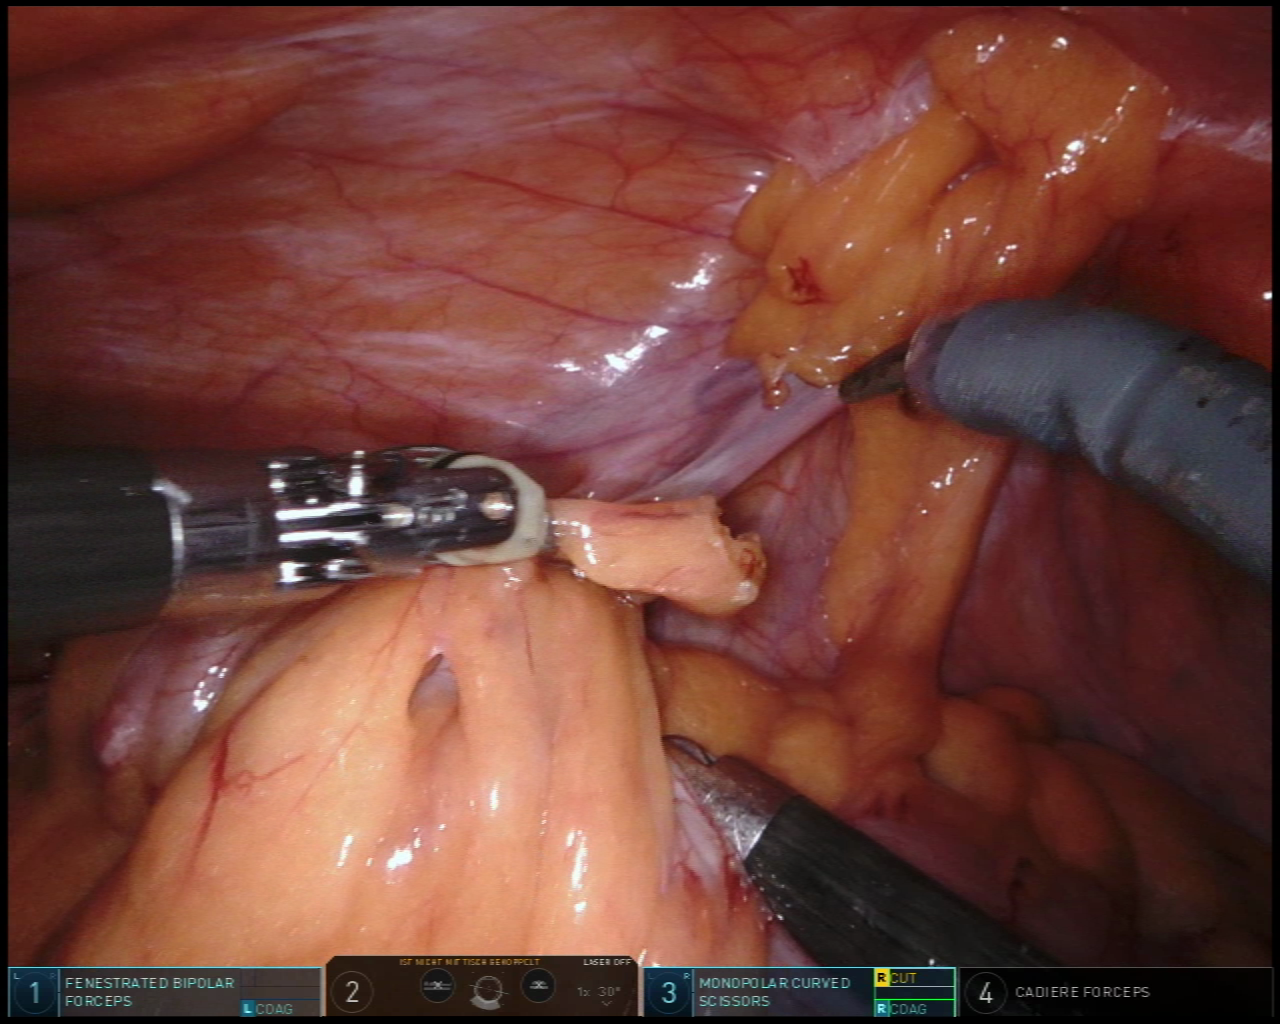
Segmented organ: abdominal_wall
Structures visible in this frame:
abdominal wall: yes
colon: yes
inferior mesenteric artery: no
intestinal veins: no
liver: no
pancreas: no
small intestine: no
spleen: no
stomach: no
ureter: no
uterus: no
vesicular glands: no